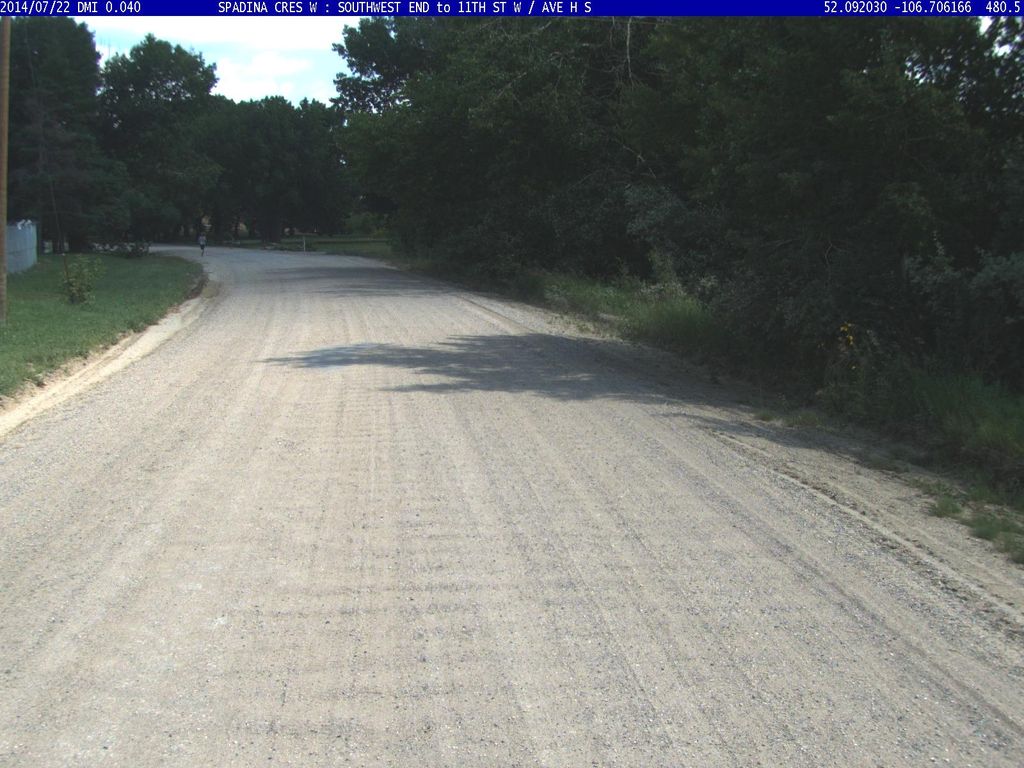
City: saskatoon